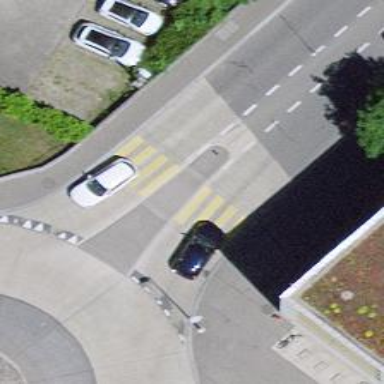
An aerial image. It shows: Zebra crossing with crossing island.